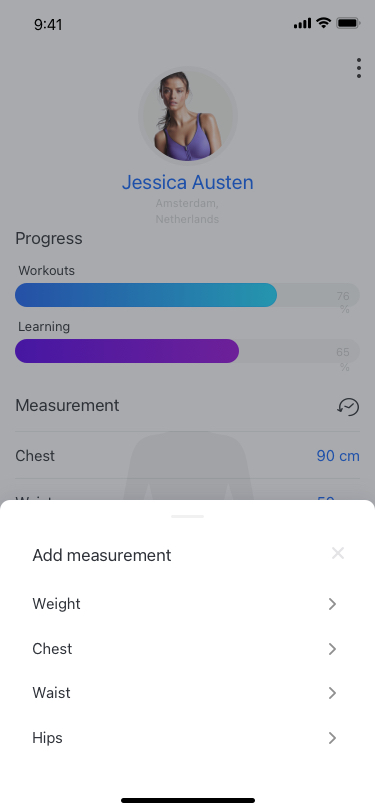
Text in this UI design:
Jessica Austen
Amsterdam, Netherlands
65%
Learning
76%
Workouts
Progress
Measurement
Chest
90 cm
59 cm
Waist
94 cm
Hips
55.7 kg
Weight
Add measurement